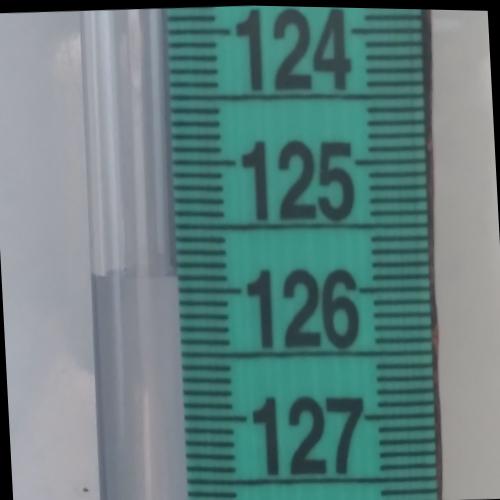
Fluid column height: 125.9 cm